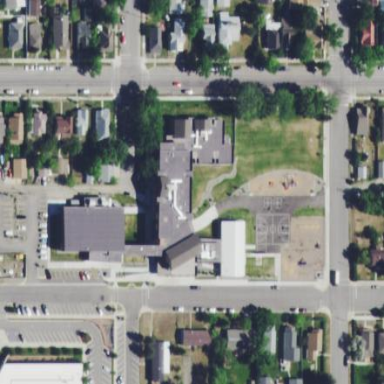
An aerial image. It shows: School building.